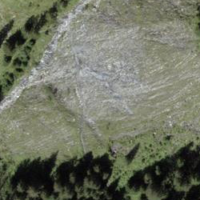
EUNIS habitat code: 23
Species observed at this site:
Traunsteinera globosa
Neottia ovata
Carduus defloratus